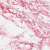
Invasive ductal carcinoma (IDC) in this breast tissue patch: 0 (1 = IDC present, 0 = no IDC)